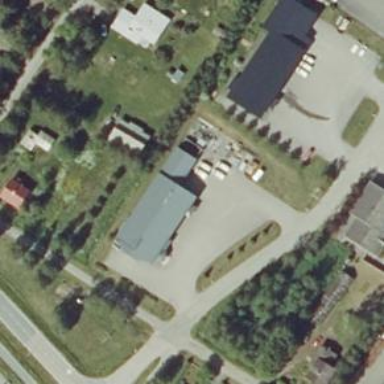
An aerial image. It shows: Healthcare clinic.